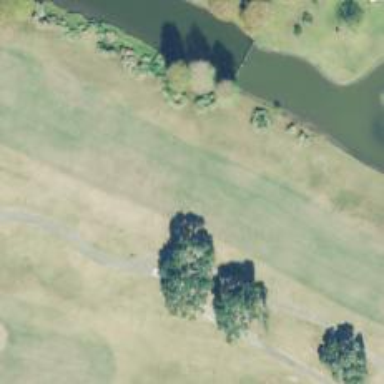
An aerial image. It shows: Golf hole.